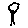
Label: tree